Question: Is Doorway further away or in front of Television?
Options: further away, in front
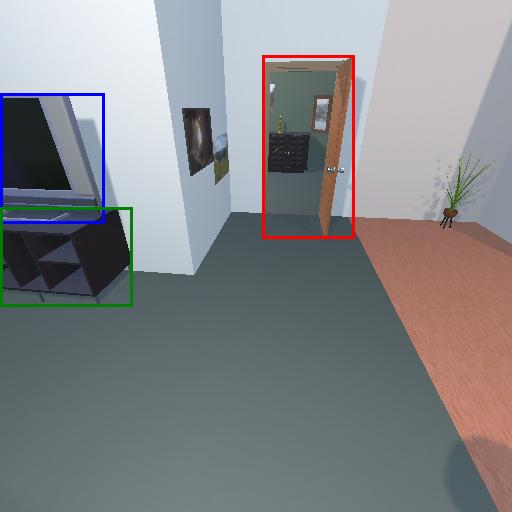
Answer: further away